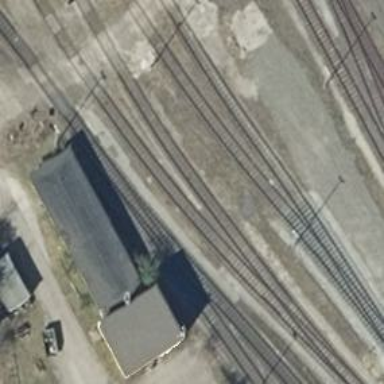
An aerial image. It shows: Railway yard.